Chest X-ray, AP view. Patient: 22 years old, sex M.
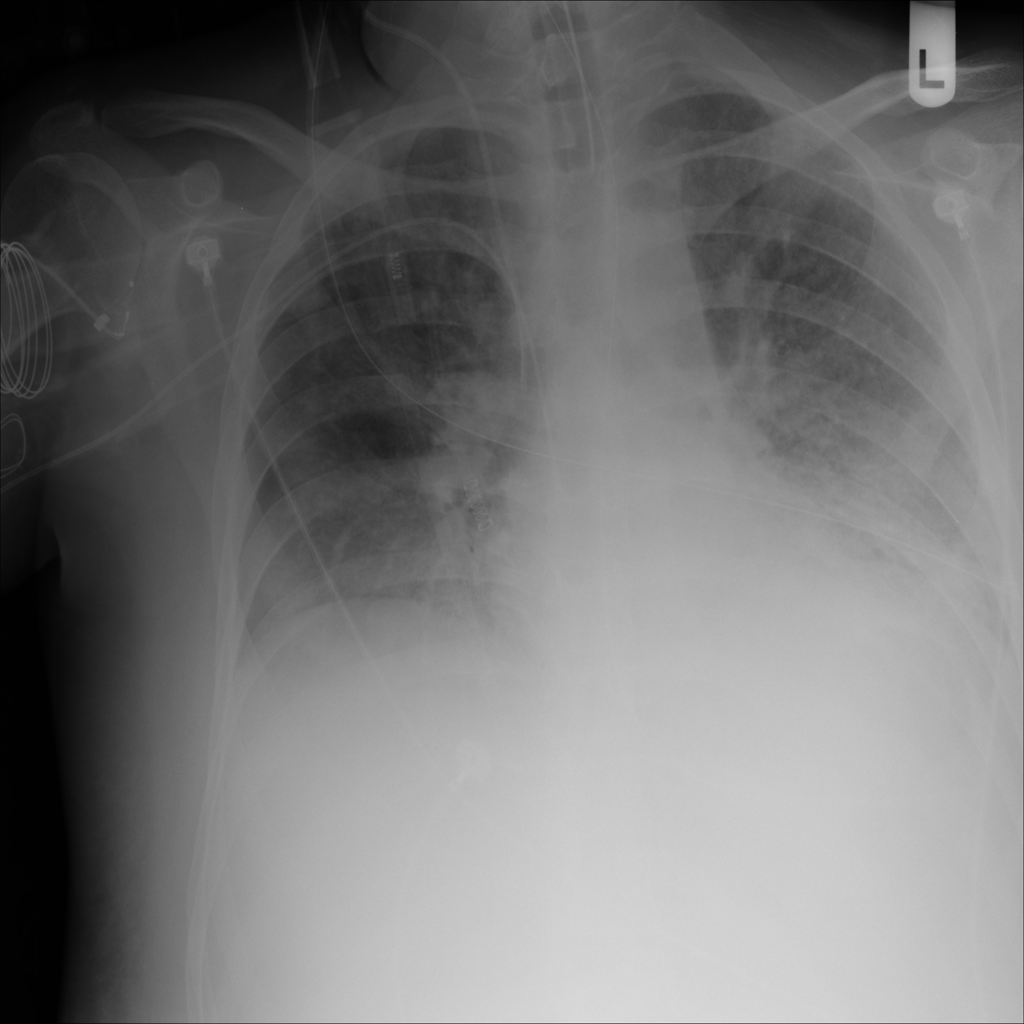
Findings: Infiltration